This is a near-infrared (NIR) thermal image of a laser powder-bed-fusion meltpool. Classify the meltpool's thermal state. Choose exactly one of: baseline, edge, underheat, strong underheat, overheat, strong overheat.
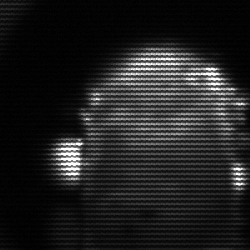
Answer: baseline